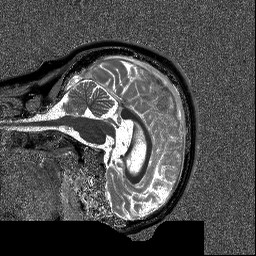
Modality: T1map
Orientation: sagittal
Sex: female